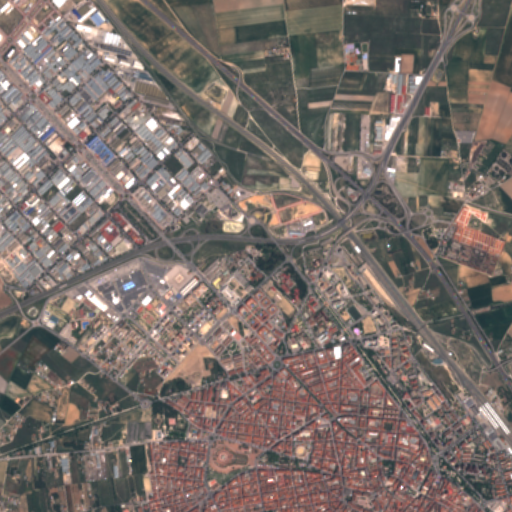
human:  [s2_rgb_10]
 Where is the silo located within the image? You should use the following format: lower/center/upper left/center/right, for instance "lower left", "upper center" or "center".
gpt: The silo is located in the center of the image.
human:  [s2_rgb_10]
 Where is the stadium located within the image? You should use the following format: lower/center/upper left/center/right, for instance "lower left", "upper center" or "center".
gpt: The stadium is located in the lower center of the image.
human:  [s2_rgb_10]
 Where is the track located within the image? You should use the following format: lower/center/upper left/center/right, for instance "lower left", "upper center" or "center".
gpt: The track is located in the lower left of the image.
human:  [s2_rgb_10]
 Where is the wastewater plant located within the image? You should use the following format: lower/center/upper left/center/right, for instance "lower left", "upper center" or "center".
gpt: The wastewater plant is located in the upper right of the image.
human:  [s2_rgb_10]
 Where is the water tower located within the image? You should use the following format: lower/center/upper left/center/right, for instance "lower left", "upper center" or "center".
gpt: The water tower is located in the lower left of the image.
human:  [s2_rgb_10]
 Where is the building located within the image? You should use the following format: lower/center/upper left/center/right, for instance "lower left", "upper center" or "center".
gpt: There is no building in the image.